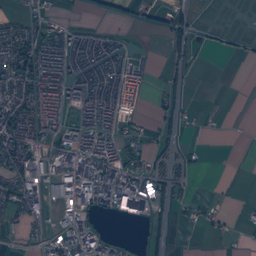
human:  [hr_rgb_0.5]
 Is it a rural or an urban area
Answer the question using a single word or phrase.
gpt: urban

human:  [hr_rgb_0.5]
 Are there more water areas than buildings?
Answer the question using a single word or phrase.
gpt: no

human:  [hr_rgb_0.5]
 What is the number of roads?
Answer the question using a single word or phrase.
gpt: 819

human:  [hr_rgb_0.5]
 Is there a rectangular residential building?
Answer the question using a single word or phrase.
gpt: yes

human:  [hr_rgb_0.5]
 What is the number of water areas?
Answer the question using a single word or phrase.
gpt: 29

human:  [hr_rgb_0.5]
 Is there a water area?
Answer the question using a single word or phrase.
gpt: yes

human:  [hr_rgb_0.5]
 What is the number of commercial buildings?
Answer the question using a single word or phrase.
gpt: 120

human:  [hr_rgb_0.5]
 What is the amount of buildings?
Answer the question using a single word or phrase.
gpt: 4665

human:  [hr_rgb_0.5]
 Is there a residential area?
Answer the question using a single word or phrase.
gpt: yes

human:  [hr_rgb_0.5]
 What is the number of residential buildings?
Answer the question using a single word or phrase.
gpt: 4316

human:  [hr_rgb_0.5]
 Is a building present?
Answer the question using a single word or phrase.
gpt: yes

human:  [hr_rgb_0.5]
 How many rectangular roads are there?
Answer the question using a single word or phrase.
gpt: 0

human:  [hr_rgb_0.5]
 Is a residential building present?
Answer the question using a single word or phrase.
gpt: yes

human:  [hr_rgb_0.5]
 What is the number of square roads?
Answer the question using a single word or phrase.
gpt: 0

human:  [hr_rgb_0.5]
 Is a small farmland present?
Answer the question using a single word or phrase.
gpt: no

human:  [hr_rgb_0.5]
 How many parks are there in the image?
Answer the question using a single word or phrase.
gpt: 3

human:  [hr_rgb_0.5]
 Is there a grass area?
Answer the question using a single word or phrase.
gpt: yes

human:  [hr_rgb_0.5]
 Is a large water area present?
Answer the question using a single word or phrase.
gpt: yes

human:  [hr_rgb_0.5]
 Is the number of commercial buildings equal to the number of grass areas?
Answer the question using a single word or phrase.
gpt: no

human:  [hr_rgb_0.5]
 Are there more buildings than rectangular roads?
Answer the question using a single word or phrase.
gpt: yes

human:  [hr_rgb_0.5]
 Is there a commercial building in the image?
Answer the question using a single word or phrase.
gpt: yes

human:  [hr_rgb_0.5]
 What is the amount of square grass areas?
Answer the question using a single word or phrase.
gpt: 1

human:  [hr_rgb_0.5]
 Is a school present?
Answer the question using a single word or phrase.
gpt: yes

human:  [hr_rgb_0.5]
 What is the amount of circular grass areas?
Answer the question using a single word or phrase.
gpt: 1

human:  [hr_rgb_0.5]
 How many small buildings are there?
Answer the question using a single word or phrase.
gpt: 4602

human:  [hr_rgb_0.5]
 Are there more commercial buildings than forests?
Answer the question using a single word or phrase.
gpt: yes

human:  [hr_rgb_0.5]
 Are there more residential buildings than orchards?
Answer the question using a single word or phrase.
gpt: yes

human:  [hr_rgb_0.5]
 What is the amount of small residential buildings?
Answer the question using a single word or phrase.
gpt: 4290

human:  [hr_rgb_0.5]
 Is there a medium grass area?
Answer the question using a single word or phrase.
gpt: yes

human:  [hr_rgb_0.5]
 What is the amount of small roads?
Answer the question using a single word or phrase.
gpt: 819

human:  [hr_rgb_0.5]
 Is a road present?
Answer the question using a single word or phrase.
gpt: yes

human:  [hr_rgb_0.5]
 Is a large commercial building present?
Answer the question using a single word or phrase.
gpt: yes

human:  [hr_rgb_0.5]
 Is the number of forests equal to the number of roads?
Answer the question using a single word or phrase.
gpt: no

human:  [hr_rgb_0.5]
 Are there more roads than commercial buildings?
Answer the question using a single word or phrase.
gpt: yes

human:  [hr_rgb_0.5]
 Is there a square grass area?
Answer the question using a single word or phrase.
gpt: yes

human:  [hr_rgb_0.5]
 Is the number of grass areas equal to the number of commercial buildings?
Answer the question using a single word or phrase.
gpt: no

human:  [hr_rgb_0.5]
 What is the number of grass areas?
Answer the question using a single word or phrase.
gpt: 204

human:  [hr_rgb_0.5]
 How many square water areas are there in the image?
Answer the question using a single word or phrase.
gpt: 0

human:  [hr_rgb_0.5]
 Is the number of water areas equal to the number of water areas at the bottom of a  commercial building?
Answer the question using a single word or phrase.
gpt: no

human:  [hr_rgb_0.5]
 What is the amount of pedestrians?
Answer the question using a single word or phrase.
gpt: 3

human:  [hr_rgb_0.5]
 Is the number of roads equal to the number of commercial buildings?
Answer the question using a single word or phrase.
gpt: no

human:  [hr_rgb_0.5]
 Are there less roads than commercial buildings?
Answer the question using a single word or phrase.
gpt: no

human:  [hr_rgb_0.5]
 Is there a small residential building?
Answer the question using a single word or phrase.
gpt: yes

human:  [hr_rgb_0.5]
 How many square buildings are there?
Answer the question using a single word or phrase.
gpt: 12

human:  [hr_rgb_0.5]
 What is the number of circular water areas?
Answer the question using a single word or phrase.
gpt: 0

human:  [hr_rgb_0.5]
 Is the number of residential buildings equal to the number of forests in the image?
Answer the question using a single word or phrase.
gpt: no

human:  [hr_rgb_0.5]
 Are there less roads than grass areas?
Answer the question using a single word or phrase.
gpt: no

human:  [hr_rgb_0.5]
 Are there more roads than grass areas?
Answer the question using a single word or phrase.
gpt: yes

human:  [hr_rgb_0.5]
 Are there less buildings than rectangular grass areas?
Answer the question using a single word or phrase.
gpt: no

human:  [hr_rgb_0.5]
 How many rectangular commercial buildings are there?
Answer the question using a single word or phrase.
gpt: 39

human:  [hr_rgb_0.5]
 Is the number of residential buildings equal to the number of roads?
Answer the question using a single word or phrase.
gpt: no

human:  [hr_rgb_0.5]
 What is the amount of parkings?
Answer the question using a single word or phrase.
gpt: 14

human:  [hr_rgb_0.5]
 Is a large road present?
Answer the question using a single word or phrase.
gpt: no

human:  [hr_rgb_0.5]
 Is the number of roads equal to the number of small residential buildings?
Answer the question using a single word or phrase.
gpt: no

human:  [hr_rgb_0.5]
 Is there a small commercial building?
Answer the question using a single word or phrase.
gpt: yes

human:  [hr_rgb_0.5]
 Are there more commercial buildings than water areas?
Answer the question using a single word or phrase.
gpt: yes

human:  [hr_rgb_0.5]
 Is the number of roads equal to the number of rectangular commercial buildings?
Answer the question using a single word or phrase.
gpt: no

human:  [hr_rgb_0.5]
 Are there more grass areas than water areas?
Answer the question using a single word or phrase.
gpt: yes

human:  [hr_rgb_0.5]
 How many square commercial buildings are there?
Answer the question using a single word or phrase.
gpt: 0

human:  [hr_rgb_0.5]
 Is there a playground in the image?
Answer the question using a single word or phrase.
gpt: yes

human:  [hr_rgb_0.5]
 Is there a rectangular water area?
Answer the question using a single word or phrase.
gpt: yes

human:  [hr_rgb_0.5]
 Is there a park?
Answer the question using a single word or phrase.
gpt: yes

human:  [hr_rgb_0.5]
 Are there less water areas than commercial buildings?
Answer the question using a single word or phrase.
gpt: yes

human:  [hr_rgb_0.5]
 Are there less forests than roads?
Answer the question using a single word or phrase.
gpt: yes